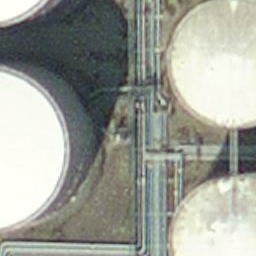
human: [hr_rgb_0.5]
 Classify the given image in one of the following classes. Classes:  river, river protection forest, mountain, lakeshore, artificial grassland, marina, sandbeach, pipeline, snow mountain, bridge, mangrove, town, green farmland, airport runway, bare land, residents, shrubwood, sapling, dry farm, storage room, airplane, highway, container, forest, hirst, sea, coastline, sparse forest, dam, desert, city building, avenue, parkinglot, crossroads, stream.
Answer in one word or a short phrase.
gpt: storage room